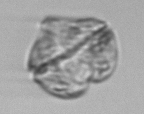
Label: Karenia